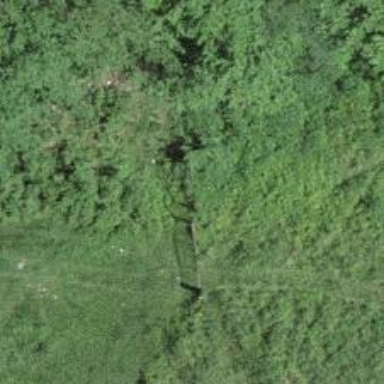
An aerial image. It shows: Gate.